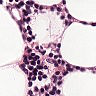
Metastatic tissue present: no